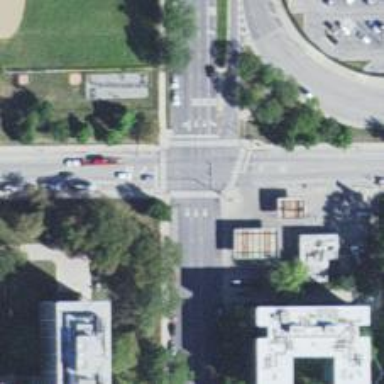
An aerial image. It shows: Crossing on the footway with zebra markings.